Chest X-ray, AP view. Patient: 32 years old, sex F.
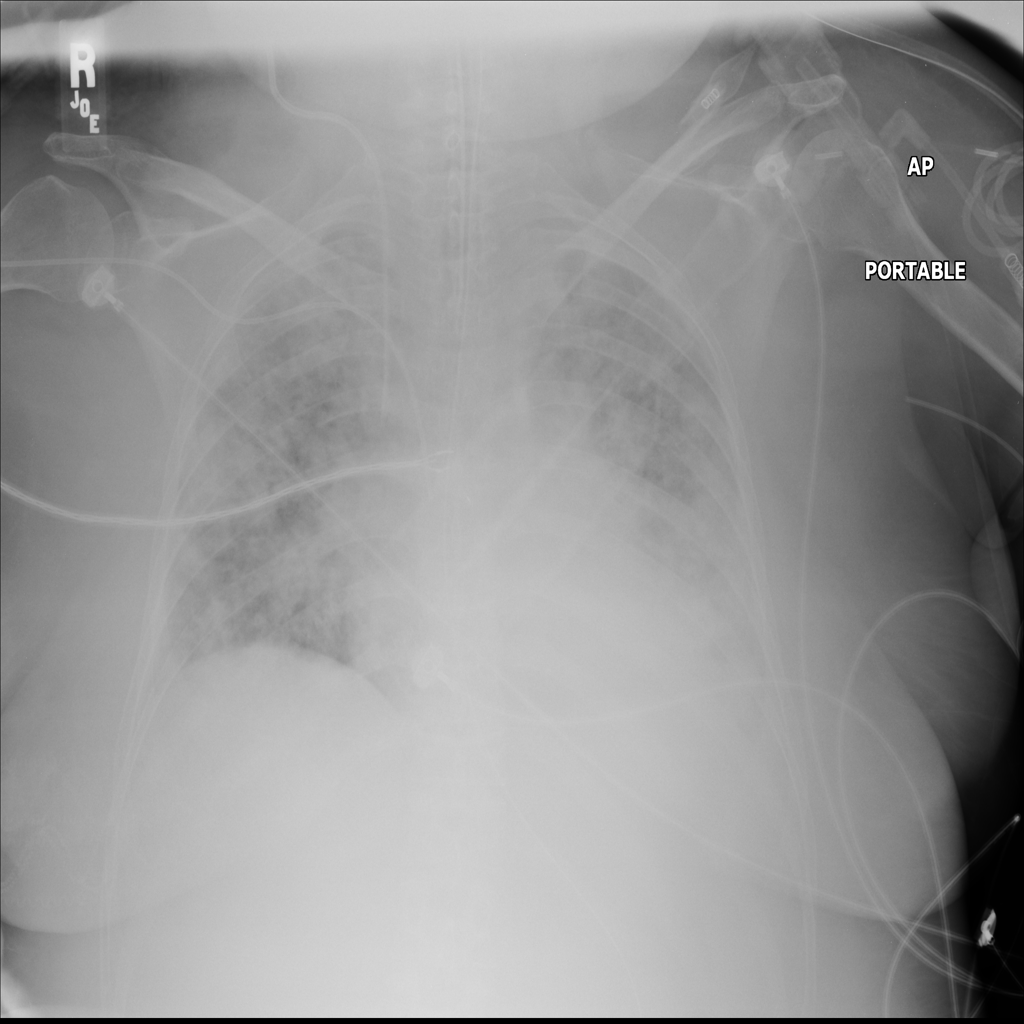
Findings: Edema